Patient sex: M
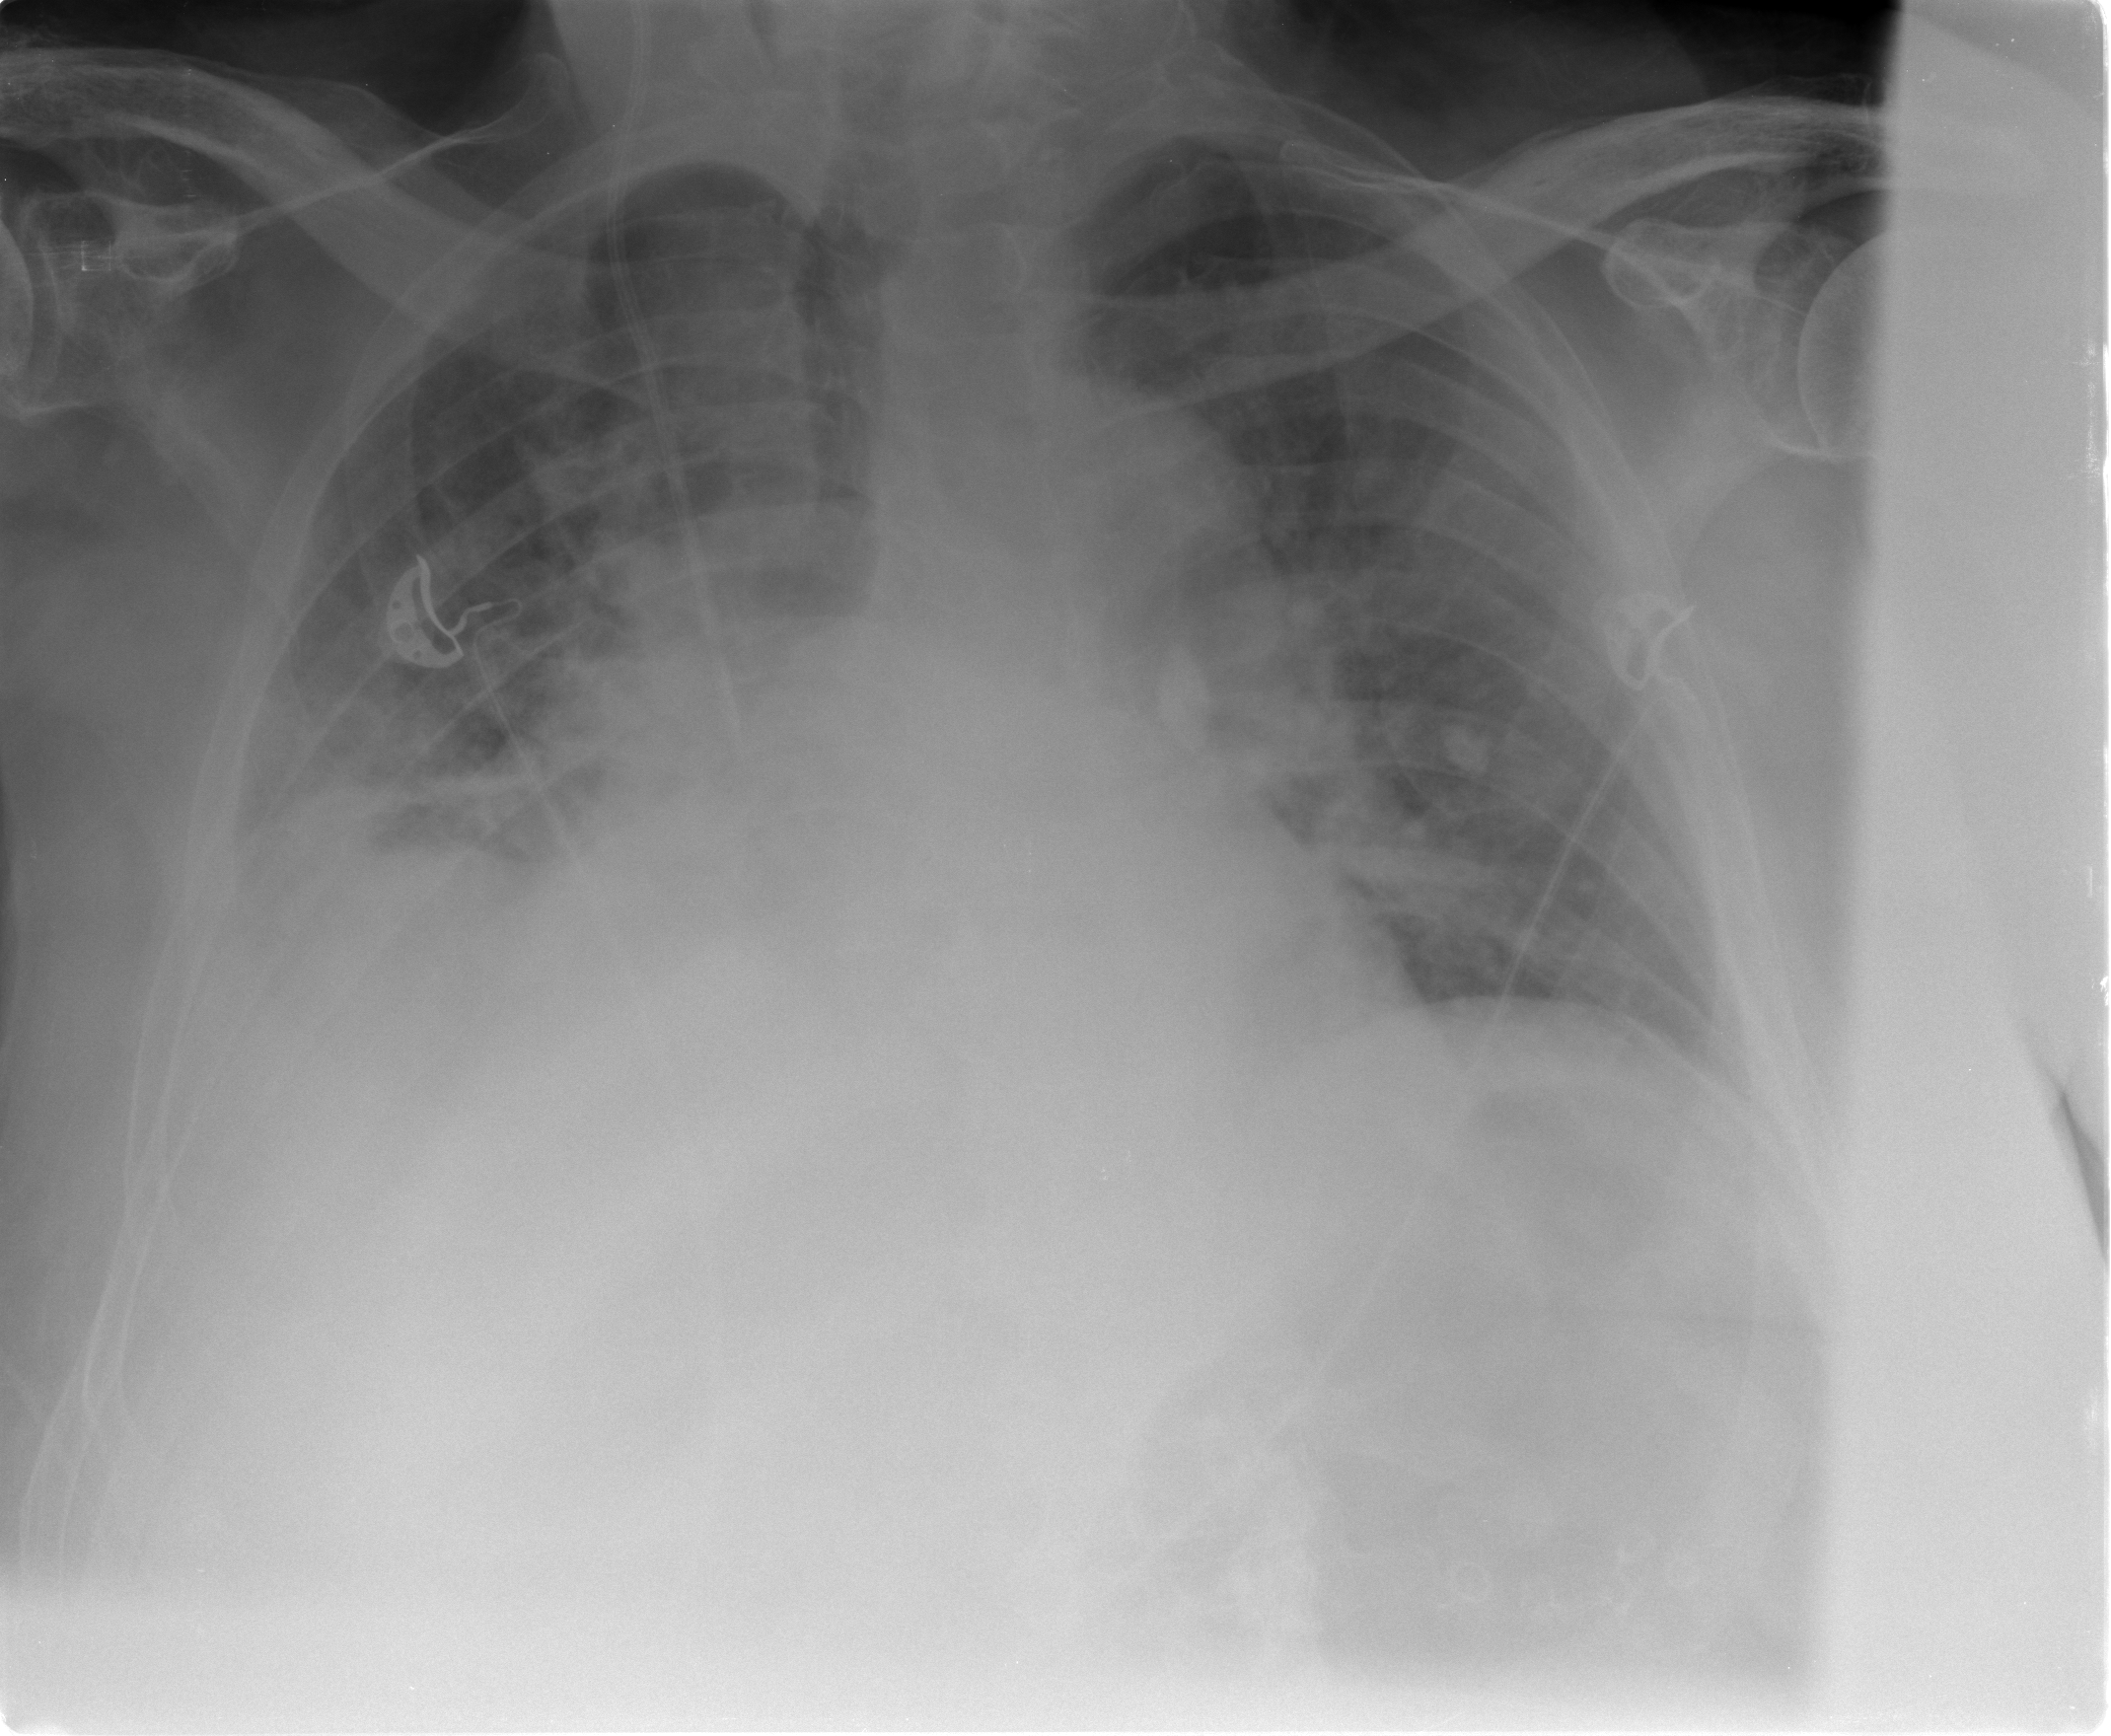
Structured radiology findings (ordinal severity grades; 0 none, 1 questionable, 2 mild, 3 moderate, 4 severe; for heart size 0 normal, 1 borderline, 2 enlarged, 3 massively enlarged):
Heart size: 2
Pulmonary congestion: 2
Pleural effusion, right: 2
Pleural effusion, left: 1
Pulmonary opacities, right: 2
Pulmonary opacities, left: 2
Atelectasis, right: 2
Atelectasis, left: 2